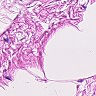
Metastatic tissue present: no